Question: how wrote here <URL>
> For static components: implement "Never expire" policy by setting far future Expires header
i can gain performace avoiding http requests with a response as "304".
In official play! documentation i can see how set cache-controll directives, but how i can set far future Expires header?
best regards Nicola
thanks for the replay now it work as well! here there are the classes:
'''
# Static files
GET /assets/stylesheets/img/:name controllers.StaticFilesController.getBoostrapImg(name)
GET /assets/images/*name controllers.StaticFilesController.getImg(name)
GET /assets/stylesheets/*name controllers.StaticFilesController.getCss(name)
GET /assets/javascripts/*name controllers.StaticFilesController.getJs(name)
'''
'''
package controllers;
import org.apache.http.impl.cookie.DateUtils;
import java.util.*;
import play.mvc.*;
import services.FileName;
import play.*;
public class StaticFilesController extends Controller {
private static String nextYearString = StaticFilesController
.getNextYearAsString();
public static Result getImg(String path) {
FileName fileName = new FileName(path);
response().setHeader(EXPIRES, nextYearString);
response().setContentType("image/" + fileName.extension());
return ok(Play.application().getFile("/public/images/" + path));
}
public static Result getBoostrapImg(String path) {
FileName fileName = new FileName(path);
response().setHeader(EXPIRES, nextYearString);
response().setContentType("image/" + fileName.extension());
return ok(Play.application().getFile(
"/public/images/" + fileName.filename() + "."
+ fileName.extension()));
}
public static Result getCss(String path) {
response().setHeader(EXPIRES, nextYearString);
response().setContentType("text/css");
return ok(Play.application().getFile("/public/stylesheets/" + path));
}
public static Result getJs(String path) {
response().setHeader(EXPIRES, nextYearString);
response().setContentType("application/x-javascript");
return ok(Play.application().getFile("/public/javascripts/" + path));
}
private static String getNextYearAsString() {
Calendar calendar = new GregorianCalendar();
calendar.add(Calendar.YEAR, 1);
return DateUtils.formatDate(calendar.getTime());
}
}
'''
'''
package services;
/**
* This class assumes that the string used to initialize fullPath has a
* directory path, filename, and extension. The methods won't work if it
* doesn't.
*/
public class FileName {
private String fullPath;
private char pathSeparator, extensionSeparator;
public FileName(String str, char sep, char ext) {
fullPath = str;
pathSeparator = sep;
extensionSeparator = ext;
}
public FileName(String str)
{
fullPath = str;
pathSeparator = '/';
extensionSeparator = '.';
}
public String extension() {
int dot = fullPath.lastIndexOf(extensionSeparator);
return fullPath.substring(dot + 1);
}
public String filename() { // gets filename without extension
int dot = fullPath.lastIndexOf(extensionSeparator);
int sep = fullPath.lastIndexOf(pathSeparator);
return fullPath.substring(sep + 1, dot);
}
public String path() {
int sep = fullPath.lastIndexOf(pathSeparator);
return fullPath.substring(0, sep);
}
}
'''
And the
'''
@(skin: String)(content: Html)
<!DOCTYPE html>
<html lang="en">
<head>
<meta charset="utf-8">
<title>LibreTitan</title>
<link rel="stylesheet" media="screen" href="@routes.StaticFilesController.getCss("bootstrap/bootstrap.min.css")">
@if(skin != null && !skin.equals("")) {
<link rel="stylesheet" media="screen" href="@routes.StaticFilesController.getCss(skin+".min.css")">
}
<link rel="shortcut icon" type="image/png" href="@routes.StaticFilesController.getImg("favicon.png")">
<script async src="@routes.StaticFilesController.getJs("jquery-1.9.0.min.js")"></script>
<script async src="@routes.StaticFilesController.getJs("bootstrap.min.js")"></script>
</head>
<body>
<div class="container">
@content
</div>
</body>
</html>
'''

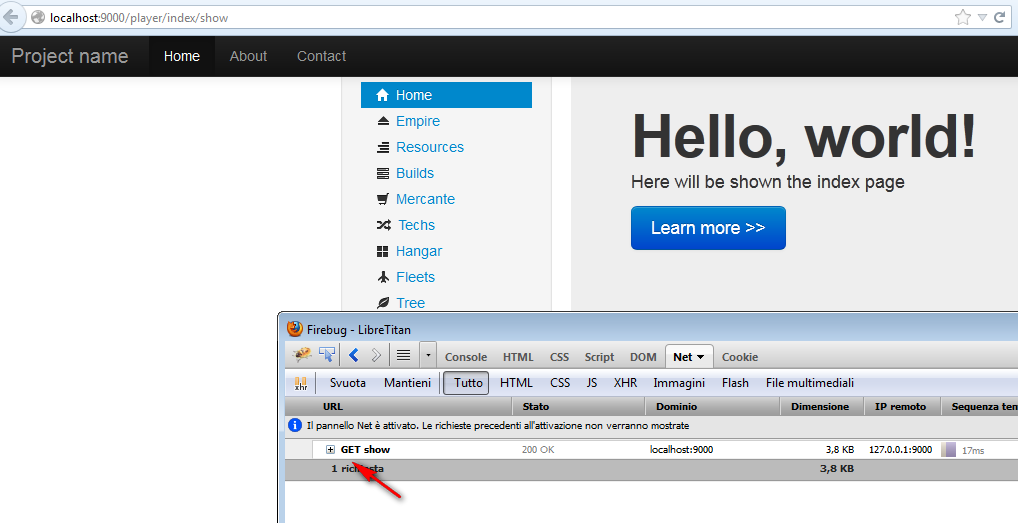
Answer: 'Never expire' policy in this context means that should add 'Expire' header to your response which date is in far future, for an example 10 years since now. You can easily do that in Play as described in the <URL> doc. example:
'''
public static Result index() {
response().setHeader(EXPIRES, "Thu, 16 Feb 2023 20:00:00 GMT");
return ok("<h1>Hello World!</h1>");
}
'''
Of course instead giving expire date as a 'String' you should use some method to calculate it dynamicaly, you can do that with 'org.joda.time.DateTime' (available in Play) and its methods like: <URL>. Most important is that should be formatted finally in 'RFC 1123' date format.
, of course you can return different kinds of Results - also binary as described in the <URL>', etc.
### On the other hand...
I'd definitely recommend to DO NOT use Play for serving 'far future static contents' (and any other static, public contents as well). Although you can do it easily, as described above, IMHO it's redundant waste of Play's resources as you need to handle all requests for any single image, script, style... whatever.
Consider using common... HTTP server for that job (nginx, lighthttpd, Apache) or even better some distributed CDN. In that case your app can concern on executing its logic instead of searching the stylesheets on the disk.
Remember that if you are using Play instead of HTTP server, for adding new static contents which are served from the '/public' folder you'll need to restart the application, so at least make sure that you are keeping them in some dedicated folder apart of application, so you can add/remove/replace them without stopping the application.